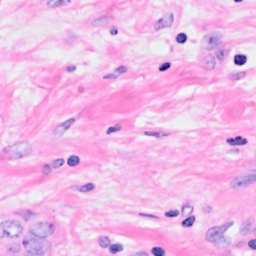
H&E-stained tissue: Breast